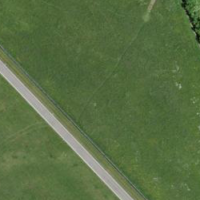
EUNIS habitat code: 25
Species observed at this site:
Euonymus europaeus